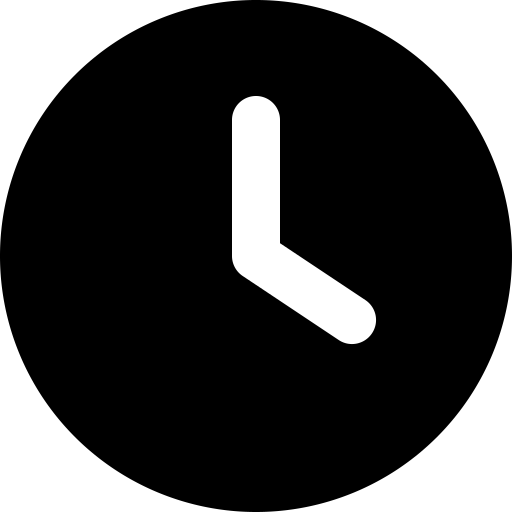
Tags: icon, FontAwesome, fa-icon, solid, clock